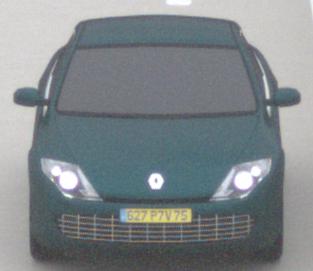
Make: Renault
Model: Laguna Coupé TCe 170
Detailed model: Laguna (III) Coupé
Model produced from: 2010/11
Model produced until: 2011/05
Doors: 2
Color: blue
Road condition: dry road
Daytime: midday
Contrast: low contrast